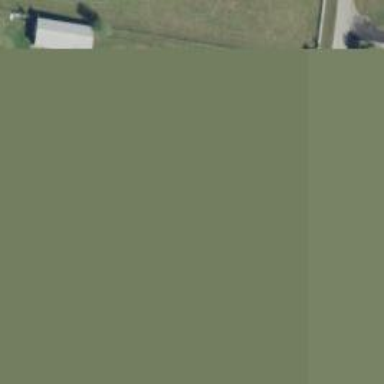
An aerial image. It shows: Driveway.